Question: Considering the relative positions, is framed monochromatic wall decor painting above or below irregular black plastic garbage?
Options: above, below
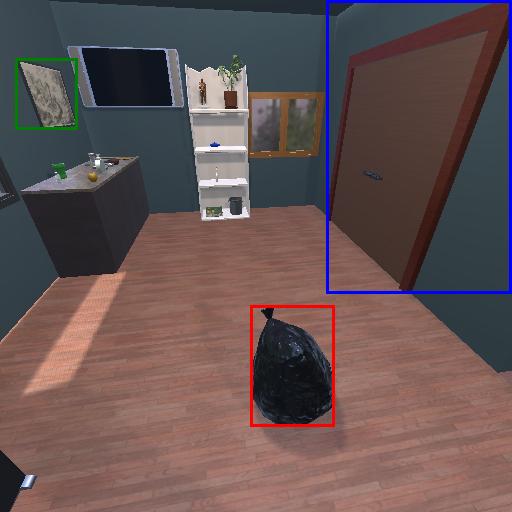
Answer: above